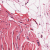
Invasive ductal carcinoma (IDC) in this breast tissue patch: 0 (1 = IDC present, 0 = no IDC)